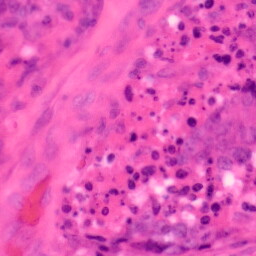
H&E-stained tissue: Colon